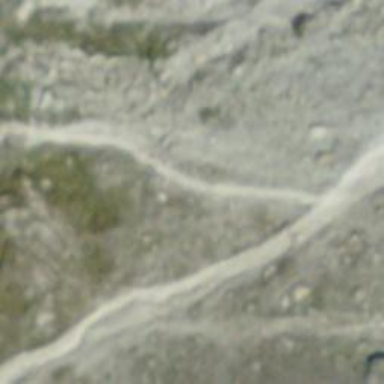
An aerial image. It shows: Path.